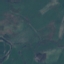
Land use / land cover class: Pasture